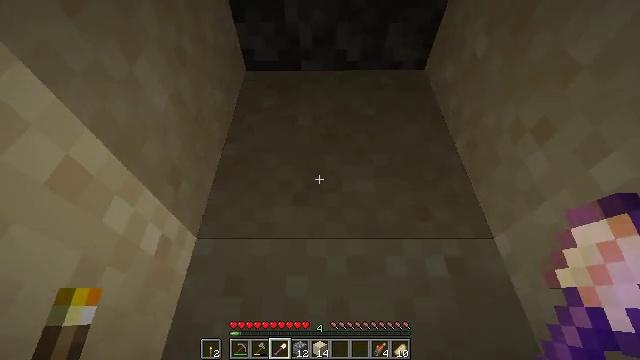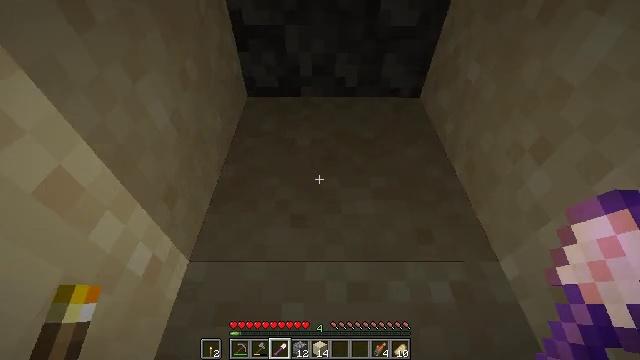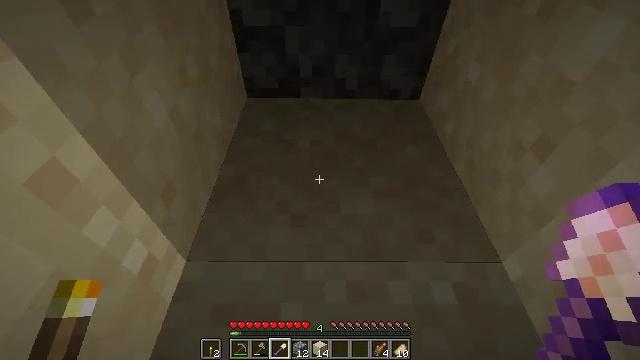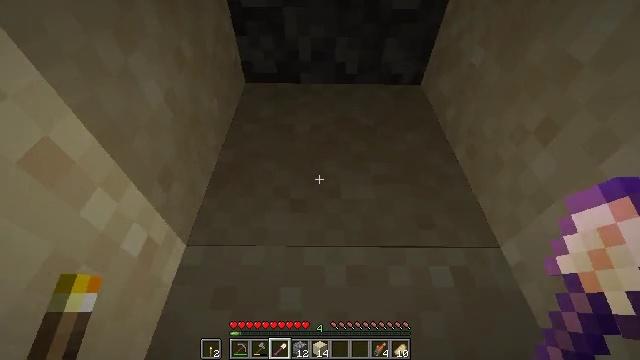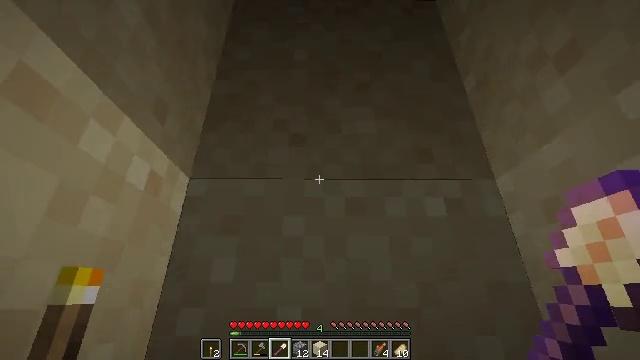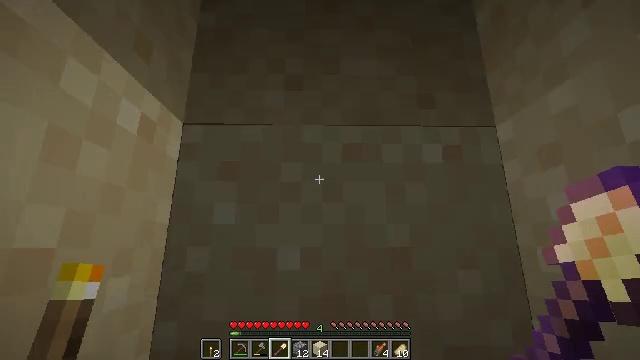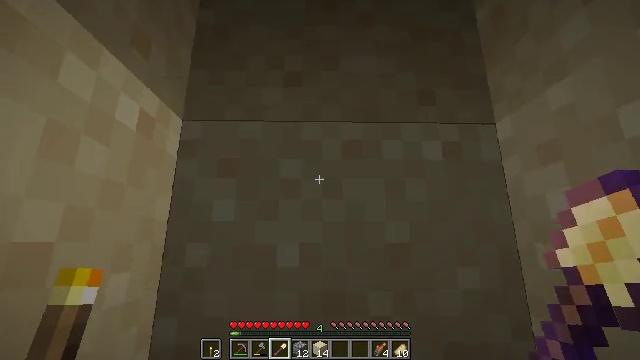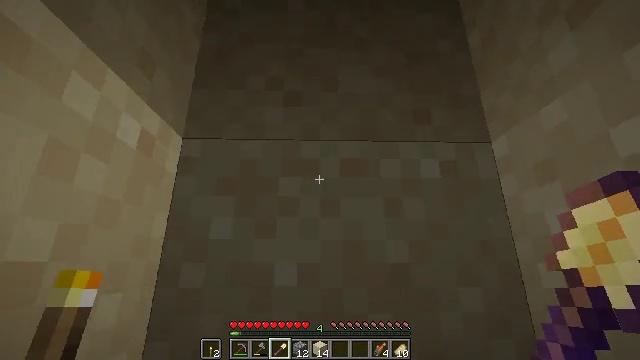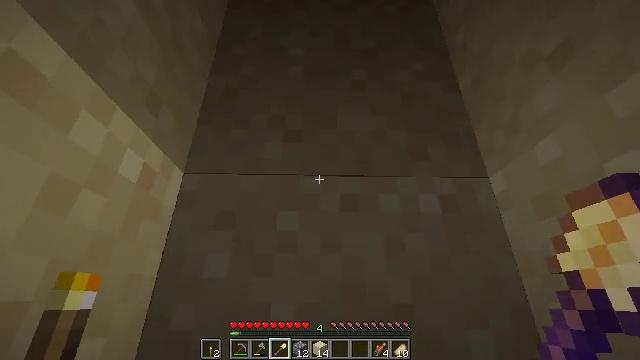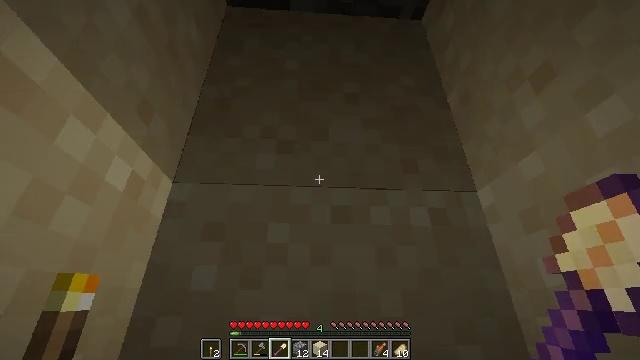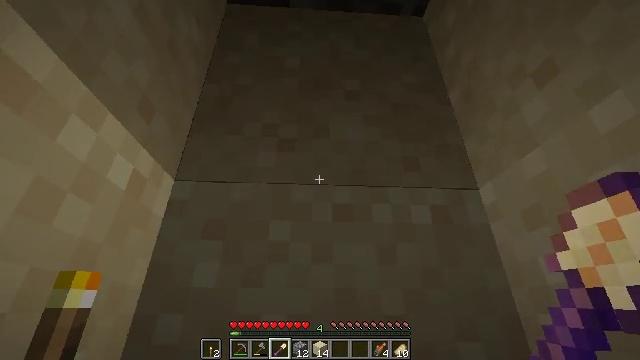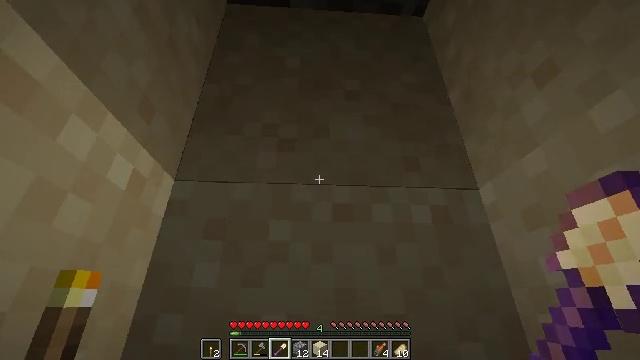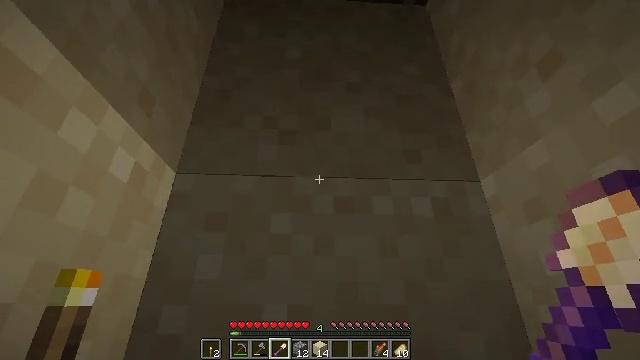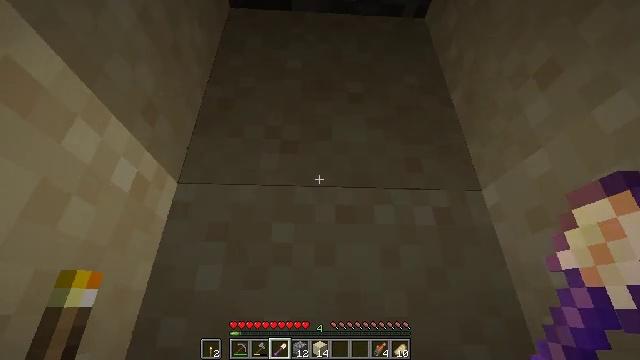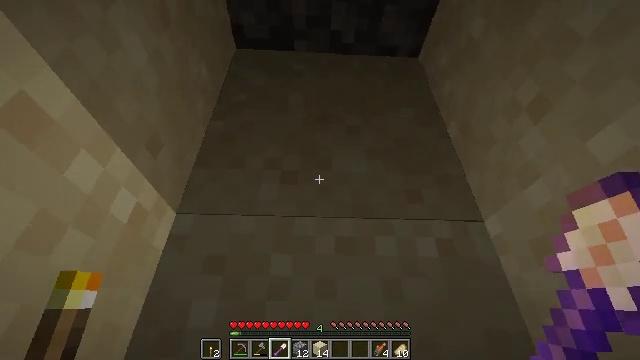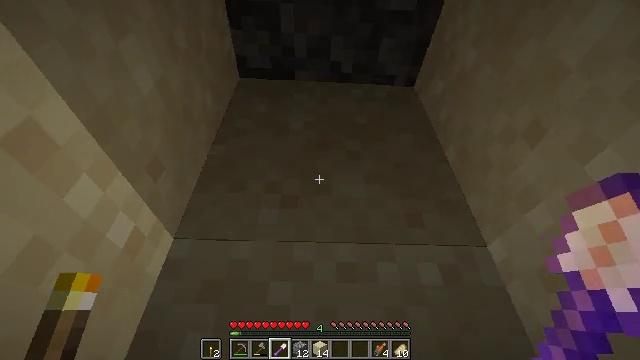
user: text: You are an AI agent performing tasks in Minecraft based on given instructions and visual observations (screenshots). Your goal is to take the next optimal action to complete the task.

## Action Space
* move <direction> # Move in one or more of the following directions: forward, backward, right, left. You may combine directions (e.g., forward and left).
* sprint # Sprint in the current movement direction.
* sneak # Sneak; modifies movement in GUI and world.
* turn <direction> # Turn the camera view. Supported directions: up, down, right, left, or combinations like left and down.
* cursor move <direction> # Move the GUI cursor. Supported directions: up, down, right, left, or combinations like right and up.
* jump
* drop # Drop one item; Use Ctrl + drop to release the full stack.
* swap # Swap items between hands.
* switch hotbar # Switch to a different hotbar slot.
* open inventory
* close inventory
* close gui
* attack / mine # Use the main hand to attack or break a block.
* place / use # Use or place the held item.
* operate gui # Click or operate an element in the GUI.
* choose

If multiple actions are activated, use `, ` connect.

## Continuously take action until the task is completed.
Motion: motion action
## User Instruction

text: Dig up some sand.
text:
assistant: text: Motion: turn up
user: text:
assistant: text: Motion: turn up
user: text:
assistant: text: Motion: turn down
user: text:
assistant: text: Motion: turn down
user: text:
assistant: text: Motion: turn down
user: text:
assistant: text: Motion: no_op
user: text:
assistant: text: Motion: turn up
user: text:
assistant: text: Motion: turn up
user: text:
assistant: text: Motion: turn right and up
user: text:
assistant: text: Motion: no_op
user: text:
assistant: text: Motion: no_op
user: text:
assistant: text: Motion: turn down
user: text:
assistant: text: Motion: turn up
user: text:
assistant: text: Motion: turn up
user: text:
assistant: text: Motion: turn up
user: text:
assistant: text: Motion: turn up
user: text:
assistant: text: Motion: no_op
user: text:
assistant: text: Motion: no_op
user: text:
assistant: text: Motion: attack / mine
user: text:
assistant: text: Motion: attack / mine
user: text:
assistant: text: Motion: no_op
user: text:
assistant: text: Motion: no_op
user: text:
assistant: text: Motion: no_op
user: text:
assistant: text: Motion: no_op
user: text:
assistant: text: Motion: no_op
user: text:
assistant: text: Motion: no_op
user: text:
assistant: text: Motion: attack / mine
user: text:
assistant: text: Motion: attack / mine
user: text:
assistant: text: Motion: attack / mine
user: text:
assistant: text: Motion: no_op